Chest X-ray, AP view. Patient: 38 years old, sex M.
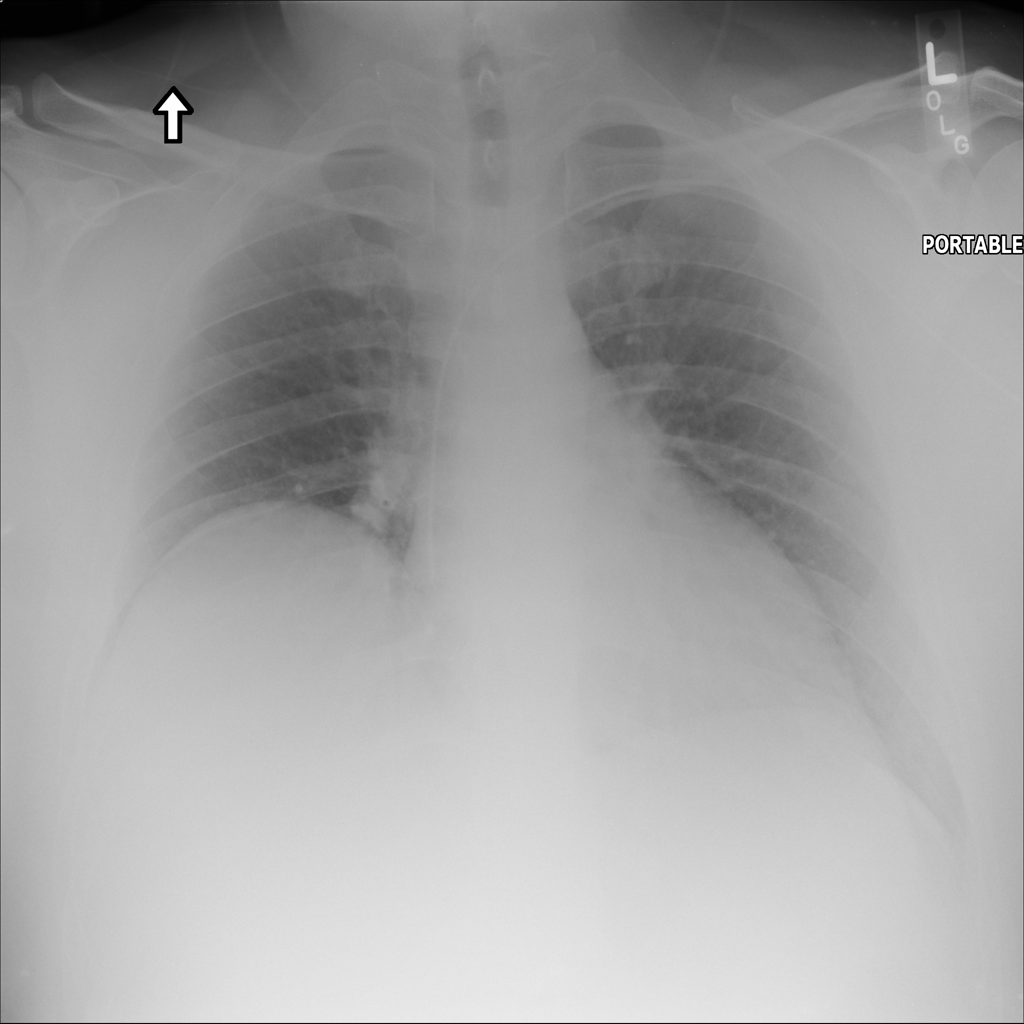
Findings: No Finding